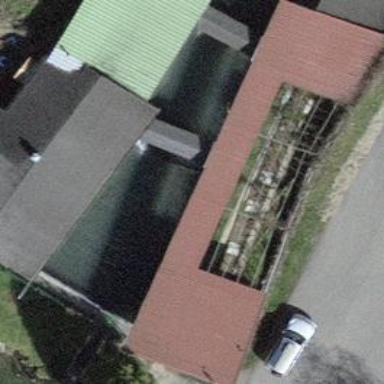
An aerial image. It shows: View of roof of building.